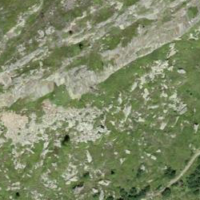
EUNIS habitat code: 26
Species observed at this site:
Alnus alnobetula